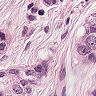
Metastatic tissue present: yes